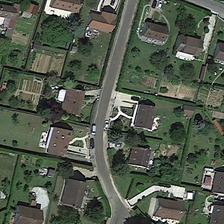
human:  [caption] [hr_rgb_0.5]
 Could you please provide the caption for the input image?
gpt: some buildings and many green trees are in a medium residential area .

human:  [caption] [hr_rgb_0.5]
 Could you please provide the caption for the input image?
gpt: some buildings and many green trees are in a medium residential area .

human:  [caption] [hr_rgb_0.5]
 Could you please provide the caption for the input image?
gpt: some buildings and many green trees are in a medium residential area .

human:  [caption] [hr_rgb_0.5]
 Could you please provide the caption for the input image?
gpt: some buildings and many green trees are in a medium residential area .

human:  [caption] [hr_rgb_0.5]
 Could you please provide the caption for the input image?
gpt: some buildings and many green trees are in a medium residential area .